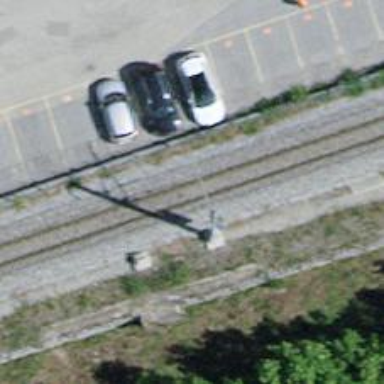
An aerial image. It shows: Railway signal.